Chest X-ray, PA view. Patient: 33 years old, sex M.
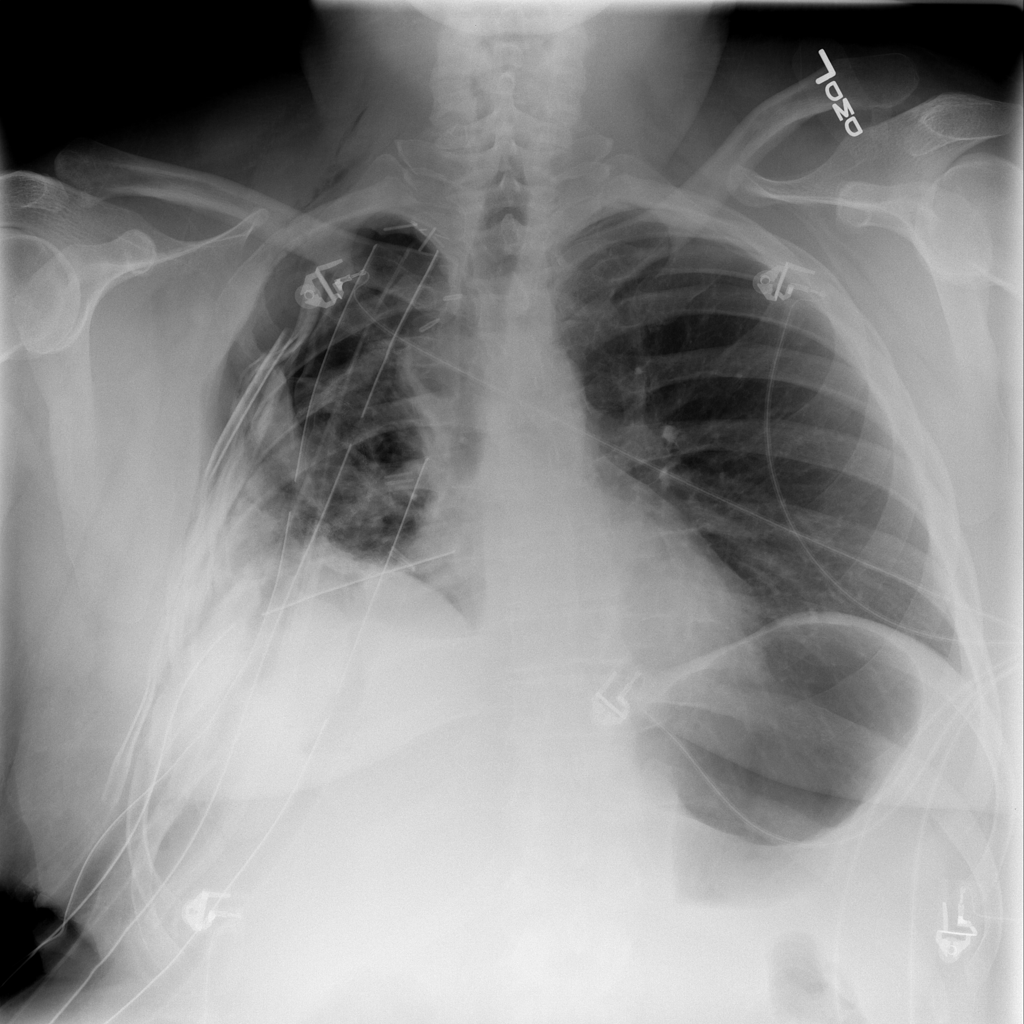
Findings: Emphysema